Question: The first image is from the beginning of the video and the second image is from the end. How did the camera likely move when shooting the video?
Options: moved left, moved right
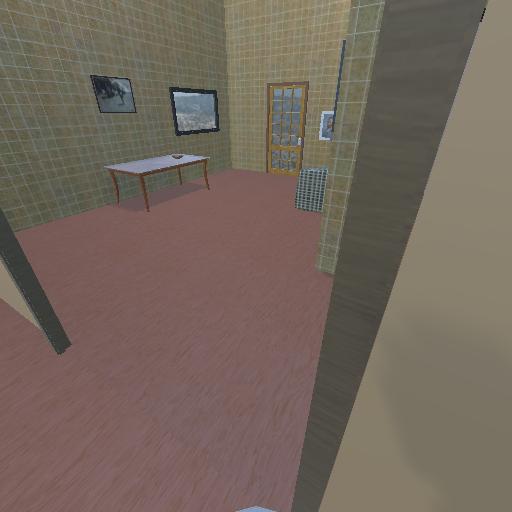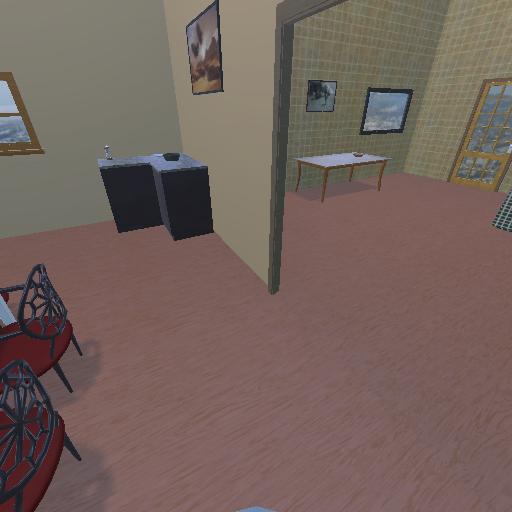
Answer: moved left